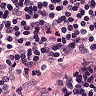
Metastatic tissue present: no